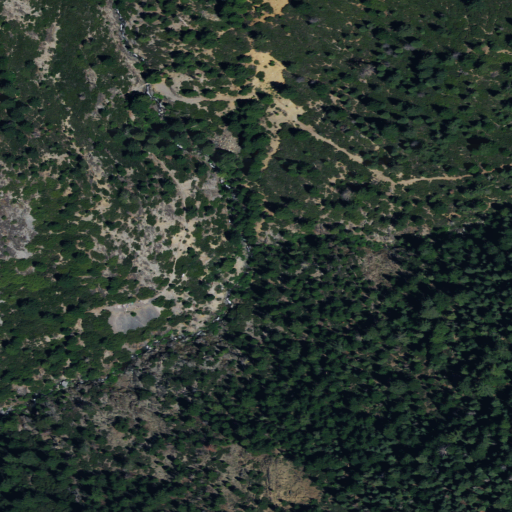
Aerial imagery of valley in California named Black Canyon containing evergreen forest and shrub